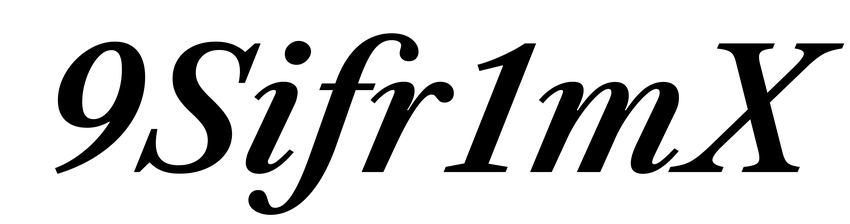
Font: LibreCaslonText-Italic_SemiBold_Italic